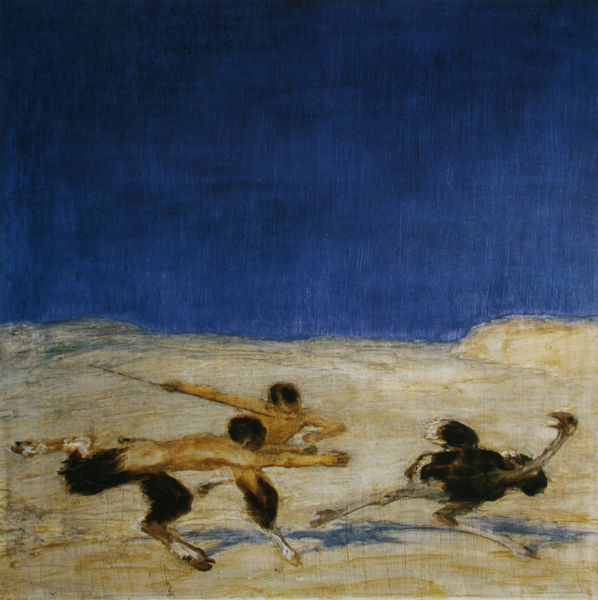
Titel: Straußenjagd
Künstler: Franz von Stuck
Standort: München
Institution: Neue Pinakothek
Schlagwörter: blau, feder, gemälde, himmel, körper, meer, nackt, schatten, vogel, wasser, weiß, gelb, menschen, ocker, sand, see, bewegung, braun, licht, männer, nacht, schwarz, hund, beige, malerei, symbolismus, tanz, hose, federn, gefieder, inkarnat, gesten, hals, hände, öl, horizont, hügel, weite, boden, fliegen, kinder, stock, hase, beine, deutschland, fell, hufe, schnell, sprung, schnabel, zwei, ballett, stab, jungen, laufen, dünen, wüste, farbe, füsse, angst, flut, dunkelblau, spielen, strauss, stuck, pfoten, steppe, flucht, leiber, münchen, waffe, dynamik, fliehen, hast, rennen, krallen, mythologie, jagd, franz, himme, jäger, lanfschaft, satyr, fangen, faun, pan, verfolgung, zentaur, fabelwesen, satyre, speer, töten, schleuder, villa stuck, pfeil, tatzen, verfolgen, jagen, dämonen, tiermensch, pinakothek, todesangst, kraftvoll, faune, kobold, hetzjagd, halbmensch, von stuck, australien, satyrn, chimären, tierfüsse, zwitterwesen, intensivität, straußenjagd, stauß, boxbeine, vogel strauß, laufvogel, hasenfuss, teufelsbeine, straussenbeine, bocksfüßig, #halbmensch